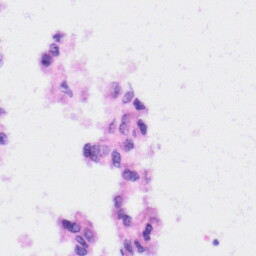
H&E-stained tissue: Liver